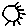
Label: sun